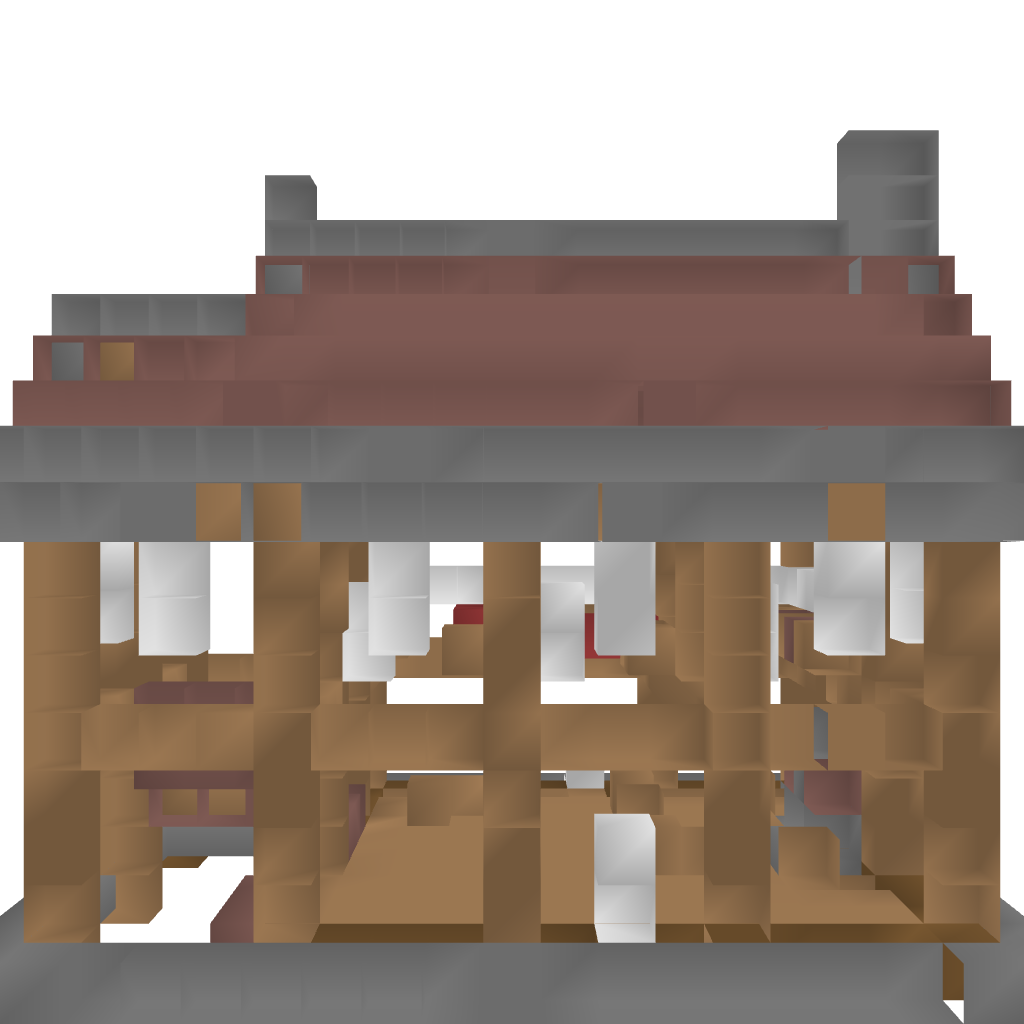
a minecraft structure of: Small Rustic Inn good quality